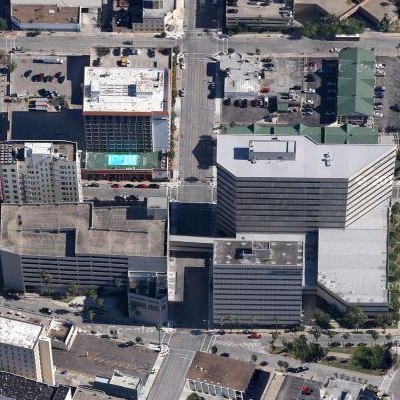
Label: cIndustry